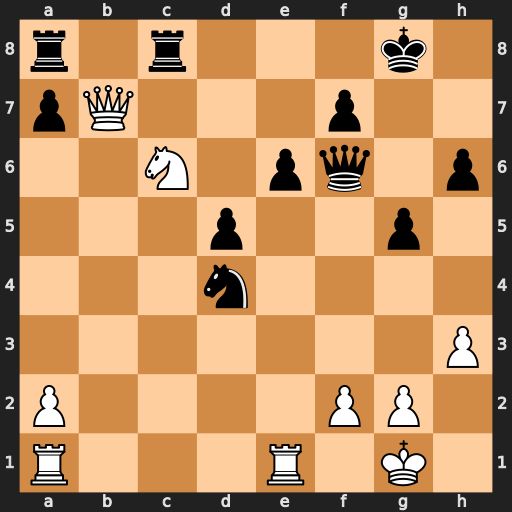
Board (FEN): r1r3k1/pQ3p2/2N1pq1p/3p2p1/3n4/7P/P4PP1/R3R1K1
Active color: w
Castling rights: -
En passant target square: -
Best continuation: Ne7+ Kg7 Nxc8 Rxc8 Qxc8